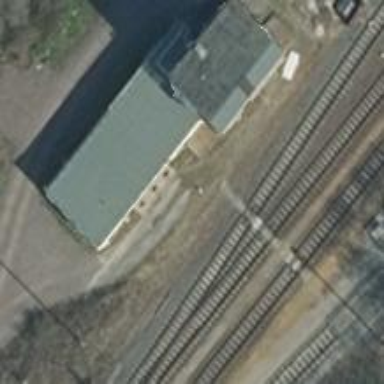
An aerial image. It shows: Building that serves as signal box for the railway.